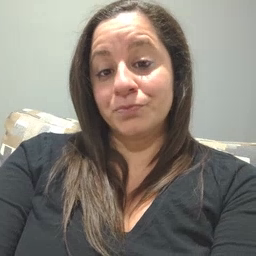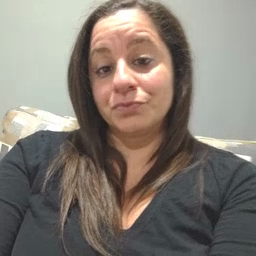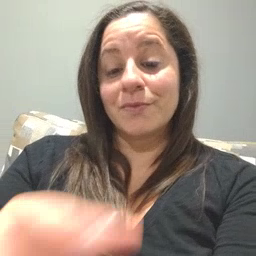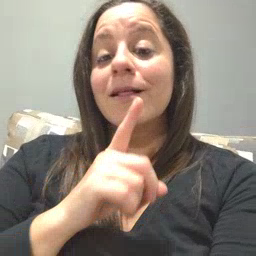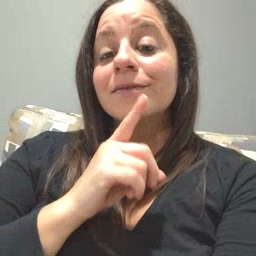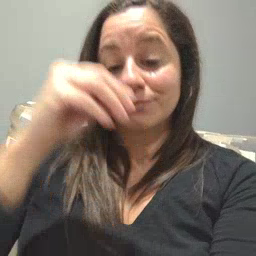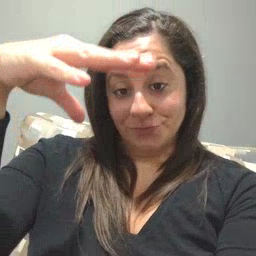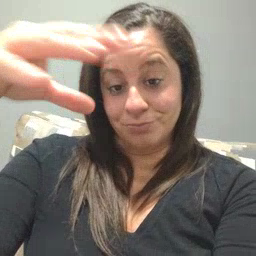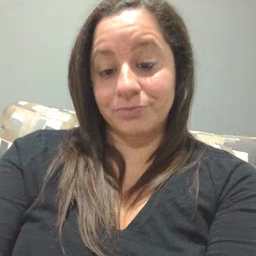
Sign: lamp